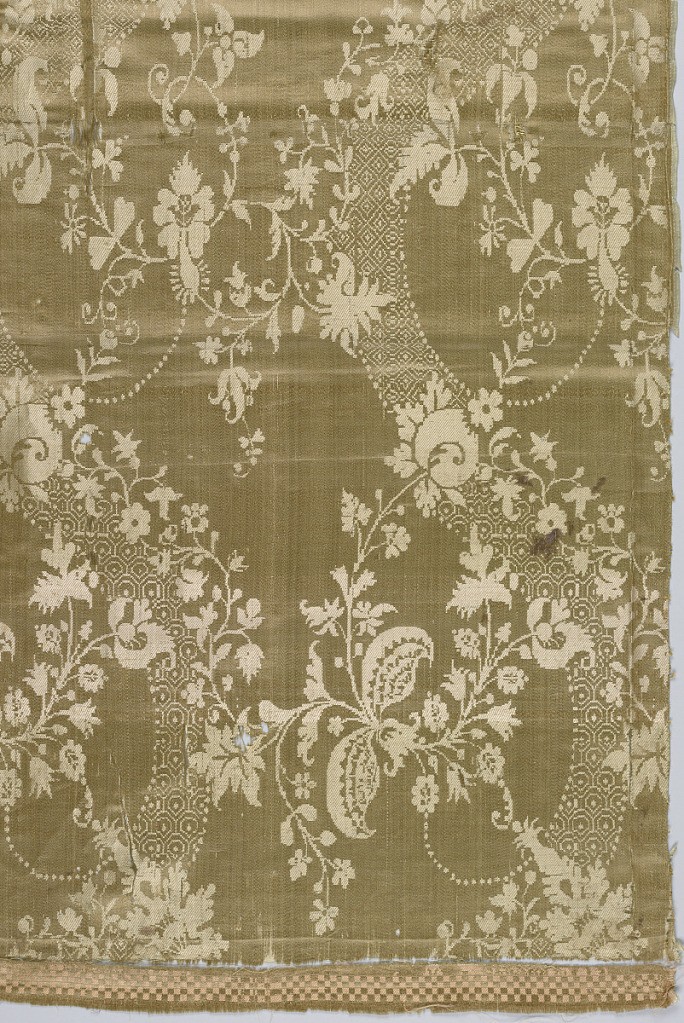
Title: Textile
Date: ca. 1710–20
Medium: silk Technique: damasse: 7&1 satin (4) and 1z7 twill
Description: Tan silk woven with curving ribbon and floral pattern.